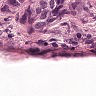
Metastatic tissue present: yes